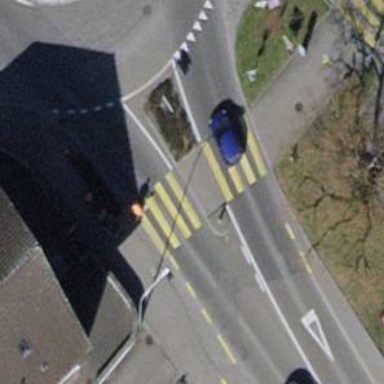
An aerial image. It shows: Marked zebra crossing with island.